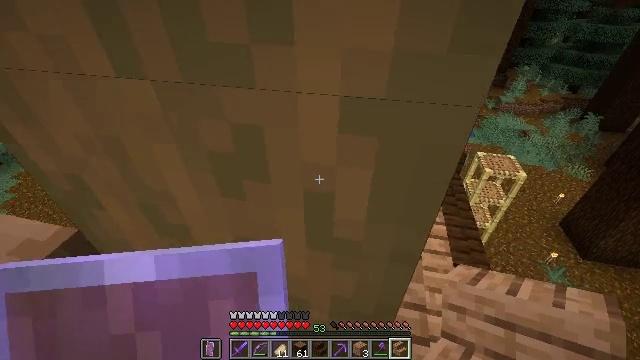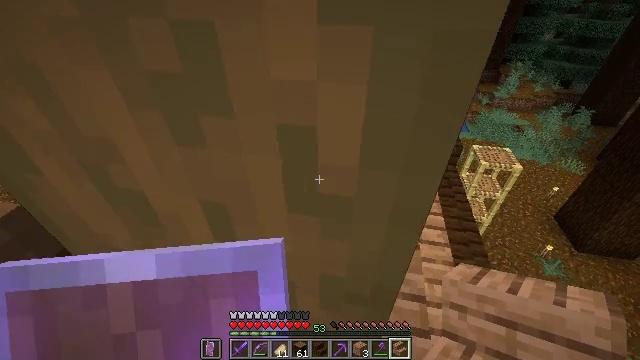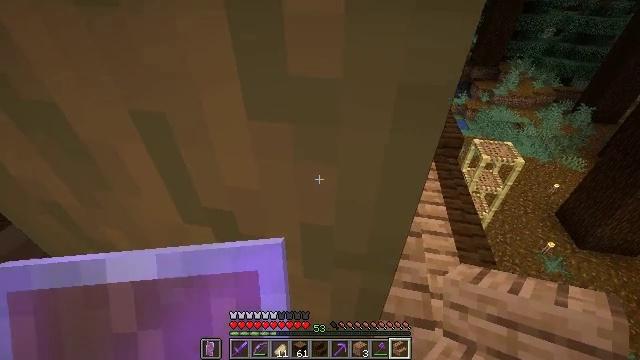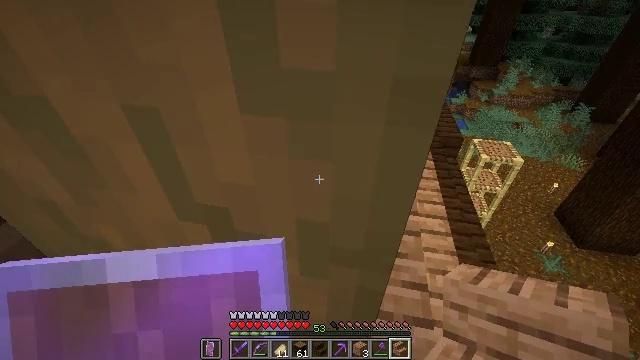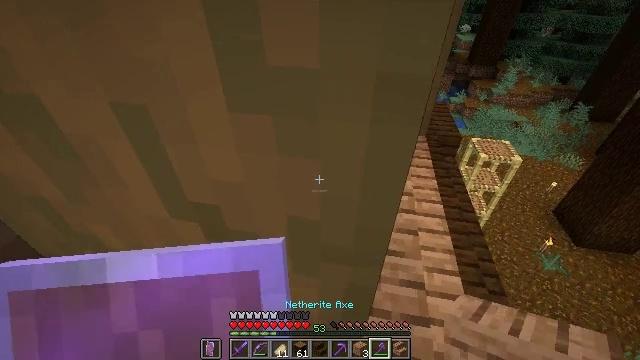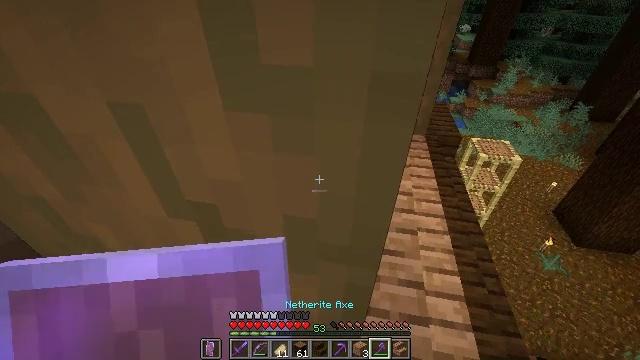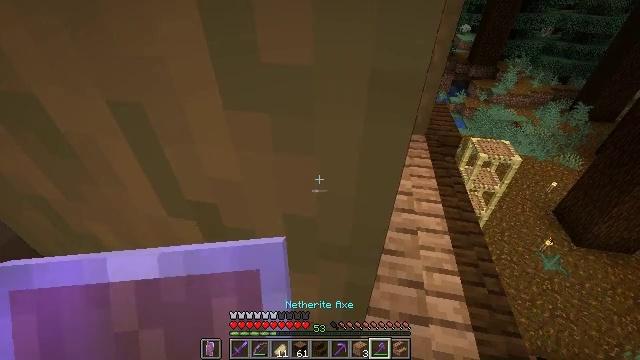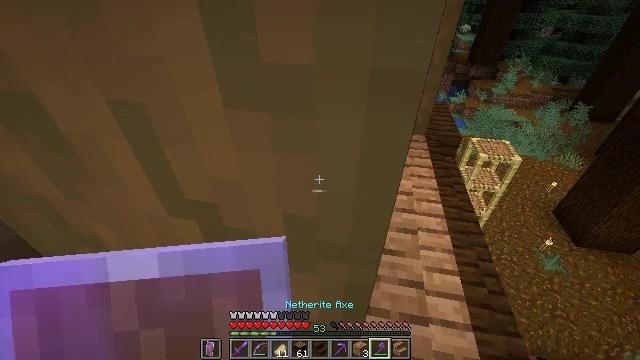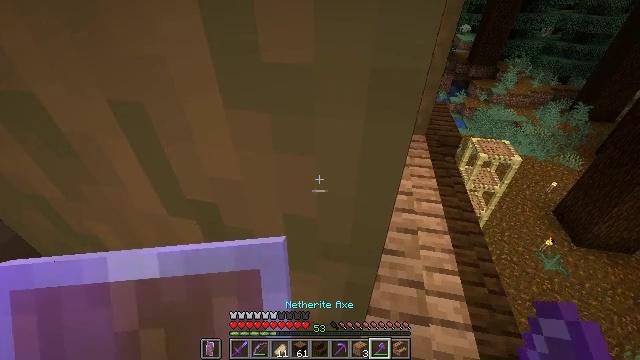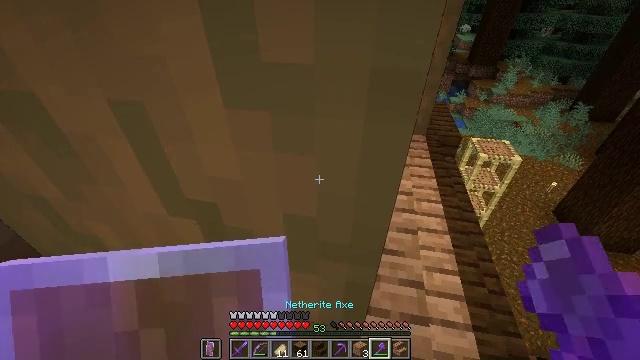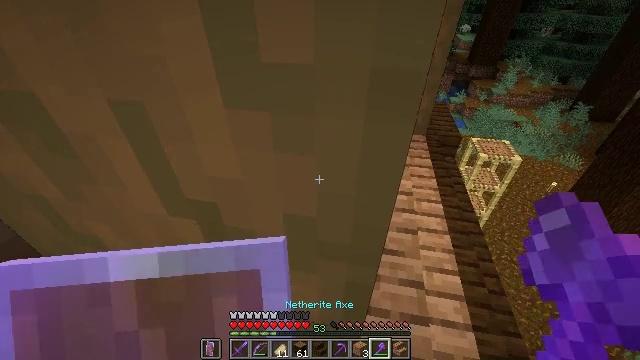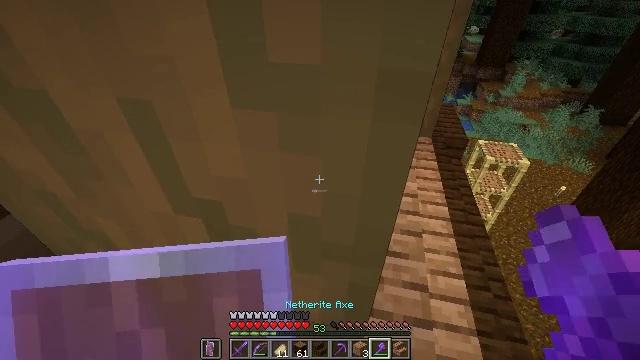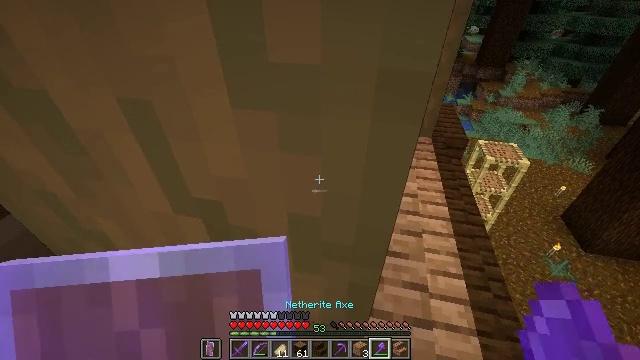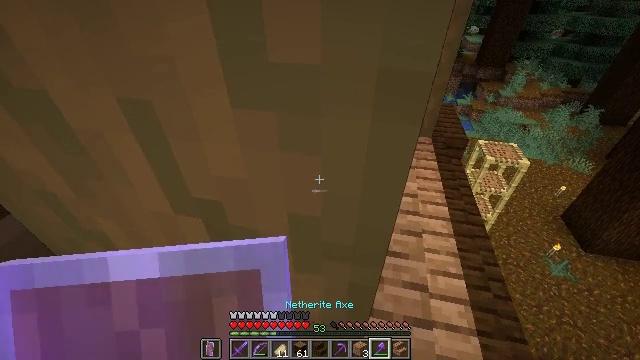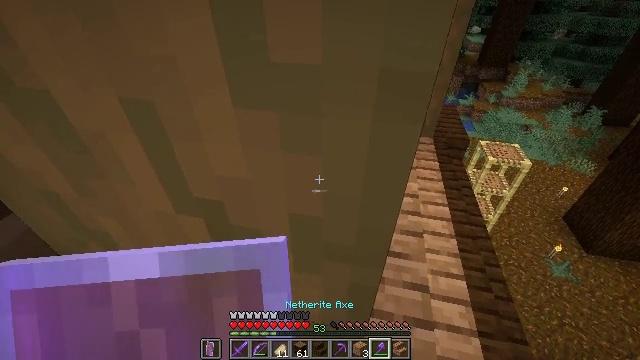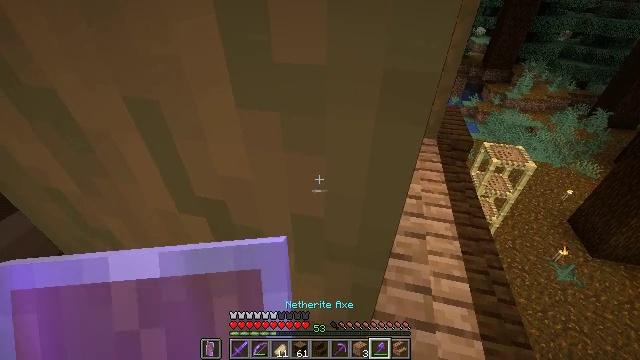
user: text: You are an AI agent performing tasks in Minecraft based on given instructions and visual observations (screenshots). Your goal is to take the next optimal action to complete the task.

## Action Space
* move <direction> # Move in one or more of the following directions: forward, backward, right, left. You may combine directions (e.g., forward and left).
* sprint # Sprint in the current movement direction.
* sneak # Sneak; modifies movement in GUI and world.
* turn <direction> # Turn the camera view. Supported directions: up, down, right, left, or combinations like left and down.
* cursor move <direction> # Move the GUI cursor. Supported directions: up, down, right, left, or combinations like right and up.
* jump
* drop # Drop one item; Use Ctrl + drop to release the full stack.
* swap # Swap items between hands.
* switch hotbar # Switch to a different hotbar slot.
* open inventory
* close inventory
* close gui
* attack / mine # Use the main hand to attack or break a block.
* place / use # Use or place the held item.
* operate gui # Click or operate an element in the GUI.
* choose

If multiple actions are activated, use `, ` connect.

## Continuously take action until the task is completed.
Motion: motion action
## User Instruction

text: Break the stripped spruce log.
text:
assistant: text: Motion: move forward, sneak, turn right
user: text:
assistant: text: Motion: move forward, sneak
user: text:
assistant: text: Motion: sneak
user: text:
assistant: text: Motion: sneak
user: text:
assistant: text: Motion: sneak
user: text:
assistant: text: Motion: sneak
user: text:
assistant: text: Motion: sneak
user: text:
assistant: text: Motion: sneak
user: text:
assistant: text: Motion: sneak
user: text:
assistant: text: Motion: sneak
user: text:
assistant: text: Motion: sneak, turn left
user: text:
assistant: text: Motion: sneak
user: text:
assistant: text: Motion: sneak
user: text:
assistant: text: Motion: sneak
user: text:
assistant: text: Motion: sneak
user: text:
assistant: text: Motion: sneak
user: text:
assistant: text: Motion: sneak
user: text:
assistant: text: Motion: sneak, attack / mine
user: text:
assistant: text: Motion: sneak, attack / mine
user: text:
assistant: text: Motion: sneak, attack / mine
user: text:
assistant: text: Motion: sneak, attack / mine
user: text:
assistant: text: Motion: move forward, sneak, attack / mine
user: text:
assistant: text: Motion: move forward, sneak
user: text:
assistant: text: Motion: move forward, sneak
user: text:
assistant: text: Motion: move forward, sneak
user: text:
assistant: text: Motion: move forward, sneak
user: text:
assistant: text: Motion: move forward, sneak, attack / mine
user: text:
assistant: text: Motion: move forward, sneak, attack / mine
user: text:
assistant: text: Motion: move forward, sneak, attack / mine
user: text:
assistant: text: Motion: move forward, sneak, attack / mine